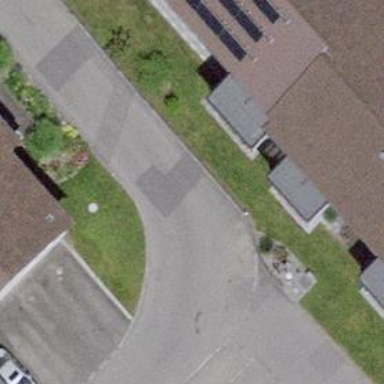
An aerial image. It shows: Residential road with asphalt surface.